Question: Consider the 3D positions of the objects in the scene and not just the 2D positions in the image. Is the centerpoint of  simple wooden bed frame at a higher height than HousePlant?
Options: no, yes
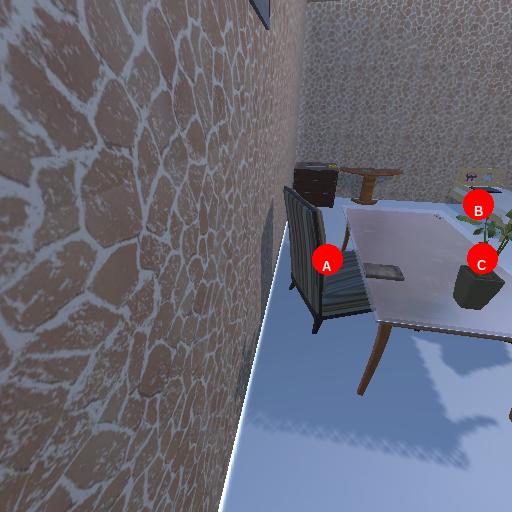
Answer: no